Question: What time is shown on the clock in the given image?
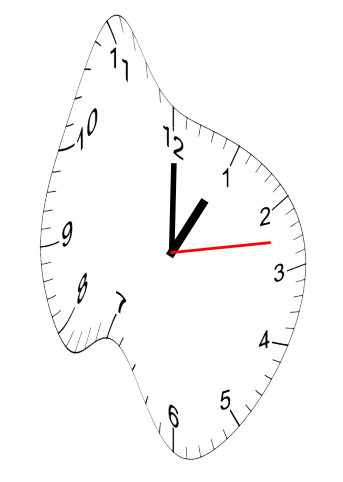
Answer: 01:00:13